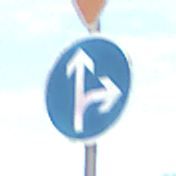
Verkehrszeichen: VorgeschriebeneFahrtrichtungGeradeausOderRechts
Zusatzzeichen oben: VorfahrtGewaehren
Umgebung: Outdoor, RoadRail
Tageszeit: SunriseSunset
Wetter: PartlyCloudy
Licht: Natural
Jahreszeit: NotSpecified
Kontrast: LowContrast